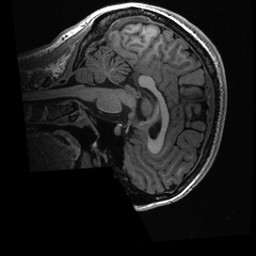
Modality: T1w
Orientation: sagittal